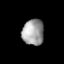
Tissue: lung
Cell type: Epithelial cells
Senescence score: 0.2235
Nuclear area (px): 549
Mean DAPI intensity: 159.058